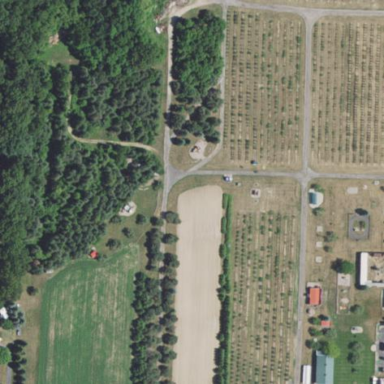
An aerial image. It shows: Orchard.